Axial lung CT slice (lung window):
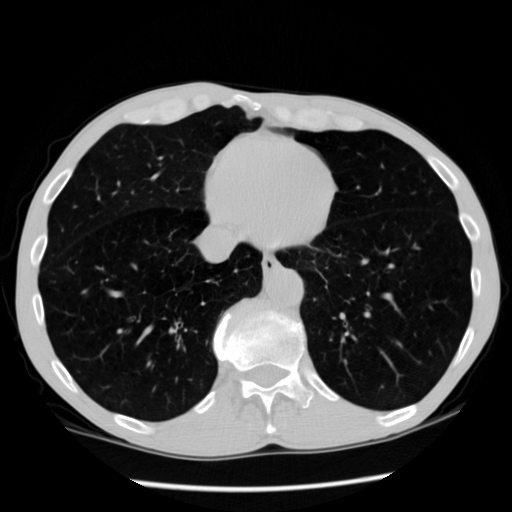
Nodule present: no